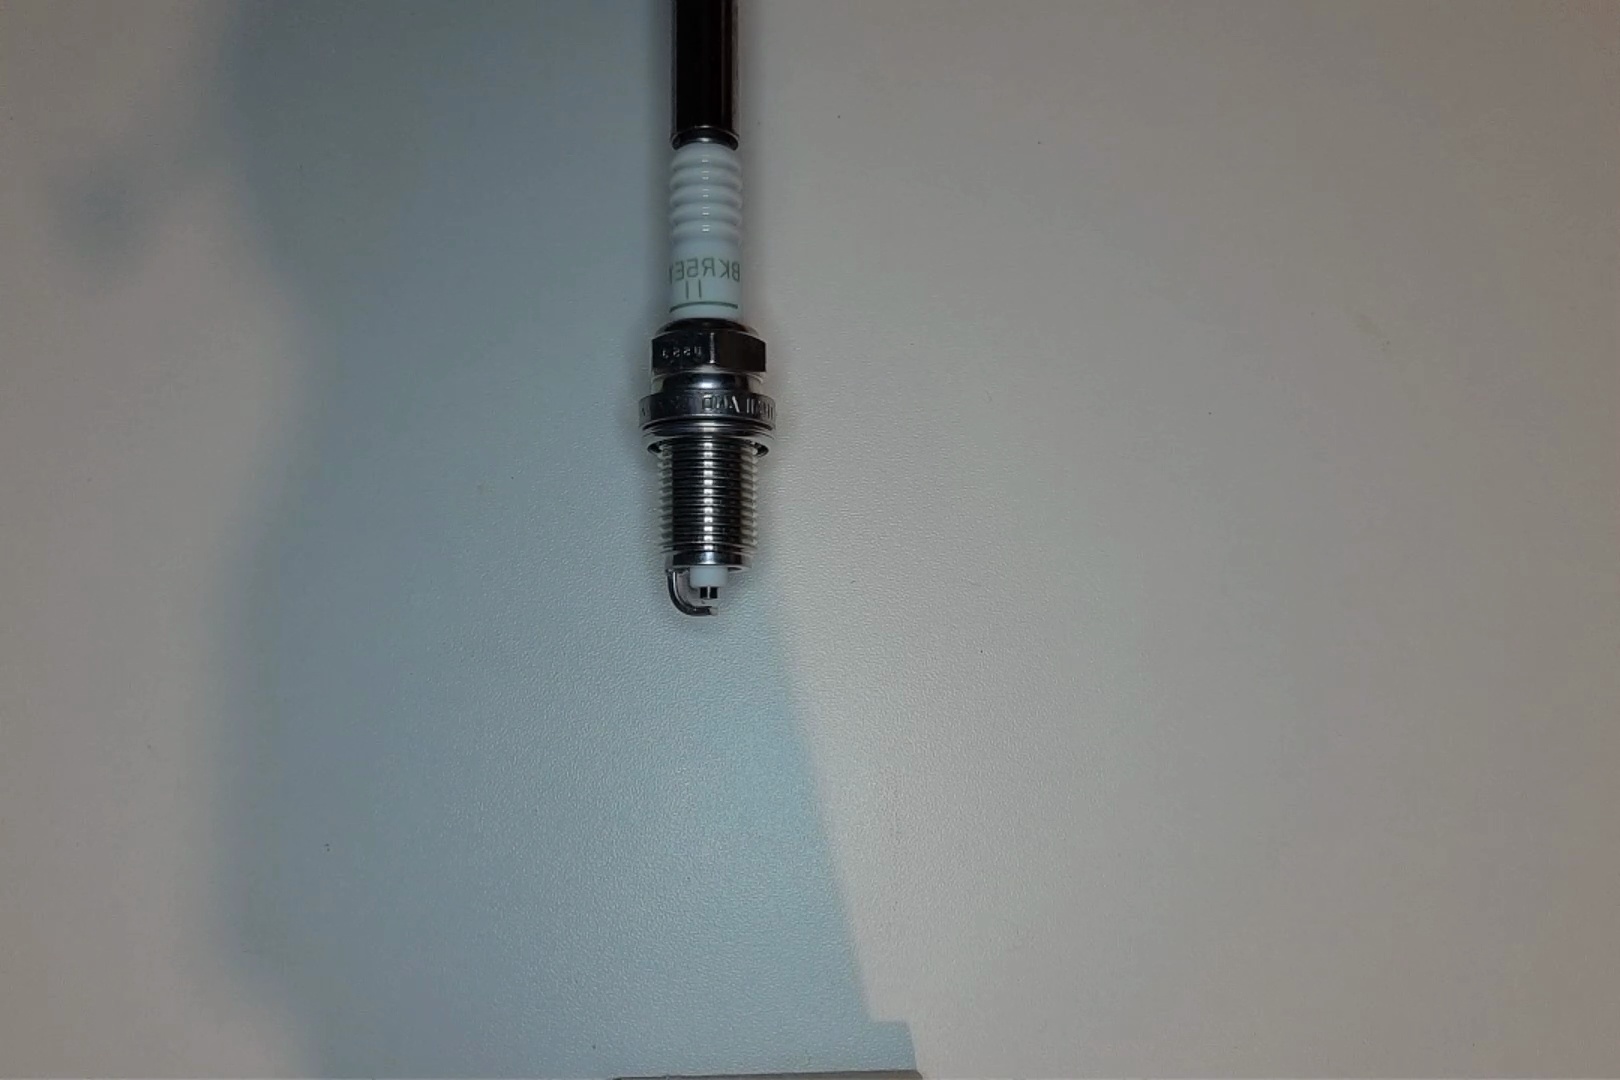
Label: normal